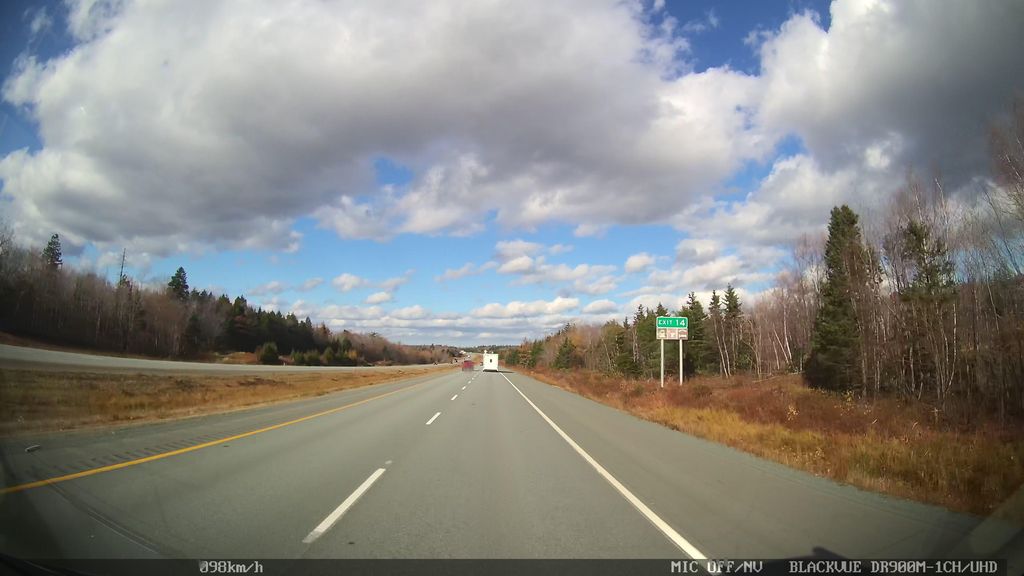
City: halifax